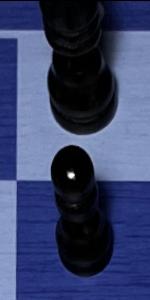
Label: Pawn_Black